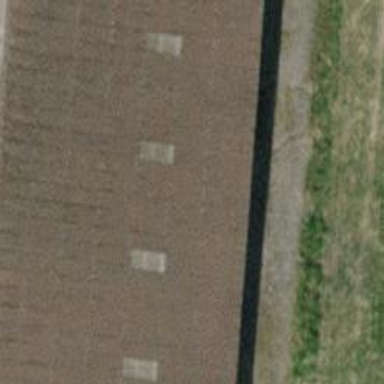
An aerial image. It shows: Rural barn.